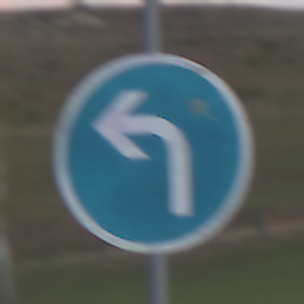
Verkehrszeichen: VorgeschriebeneFahrtrichtungLinks
Umgebung: Outdoor, RoadRail
Tageszeit: SunriseSunset
Wetter: PartlyCloudy
Licht: Natural
Jahreszeit: NotSpecified
Kontrast: LowContrast